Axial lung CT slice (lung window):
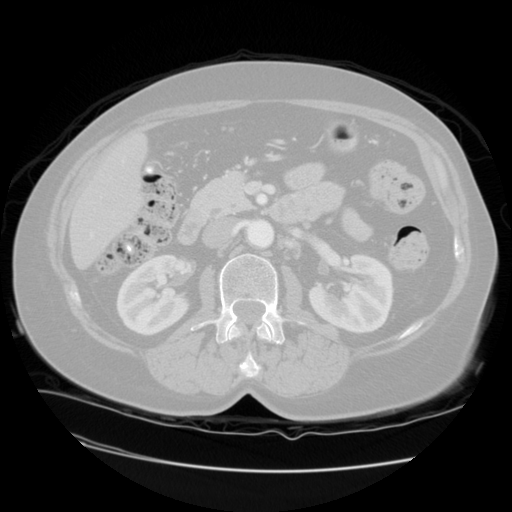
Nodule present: no